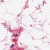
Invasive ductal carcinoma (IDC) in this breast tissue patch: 0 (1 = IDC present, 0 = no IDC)